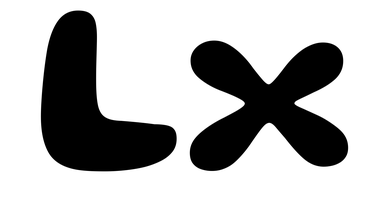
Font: Gluten_SemiBold